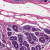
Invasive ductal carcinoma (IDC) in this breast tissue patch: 0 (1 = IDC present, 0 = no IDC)